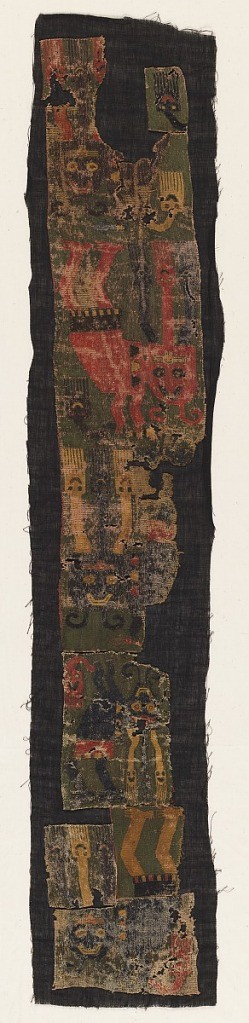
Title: Band
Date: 300 BC–100 AD
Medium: cotton, embroidered in cotton Technique: embroidery on plain weave foundation
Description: Band, cotton, solidly embroidered in cotton in design of winged figures in green, blue, gold, and red on green background.